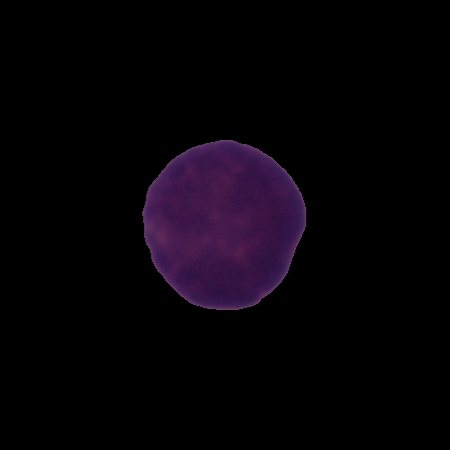
Label: healthy